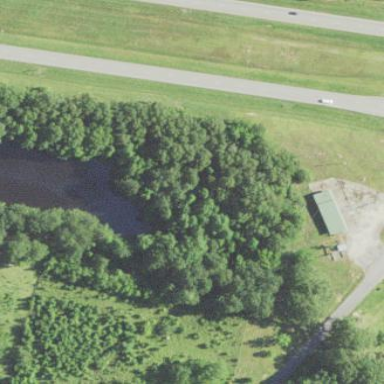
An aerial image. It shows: Pond surrounded by natural water.